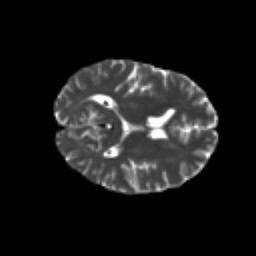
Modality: T2w
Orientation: axial
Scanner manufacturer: ge
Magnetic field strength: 3 T
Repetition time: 8.8 s
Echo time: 0.081 s